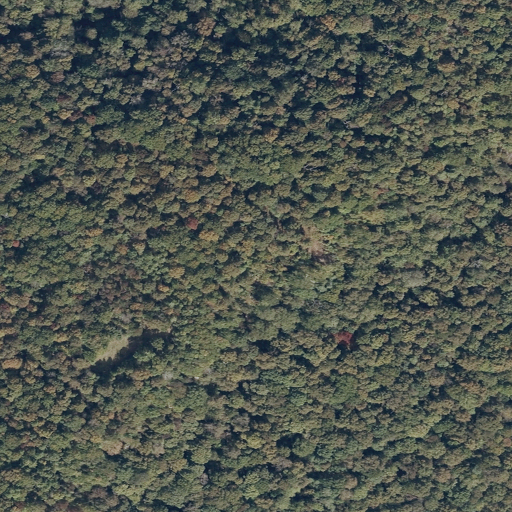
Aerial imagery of mountain in Alabama named Brewer Mountain containing only deciduous forest